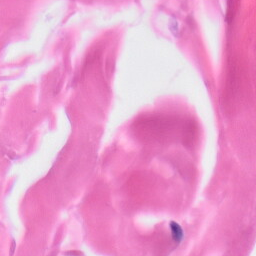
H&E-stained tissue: Skin